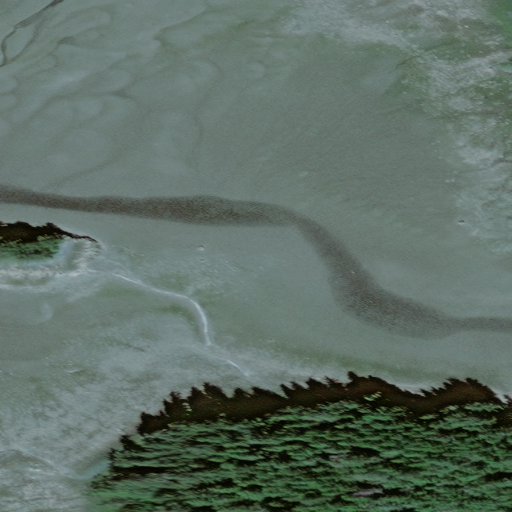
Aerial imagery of island in Alaska named Christmas Island containing only unknown